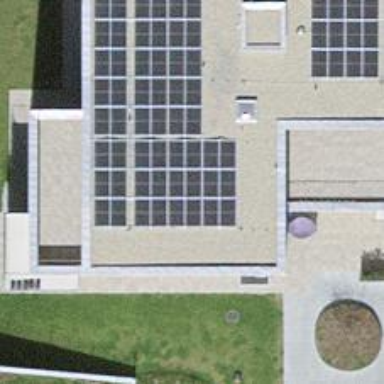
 consisting of solar photovoltaic panels."